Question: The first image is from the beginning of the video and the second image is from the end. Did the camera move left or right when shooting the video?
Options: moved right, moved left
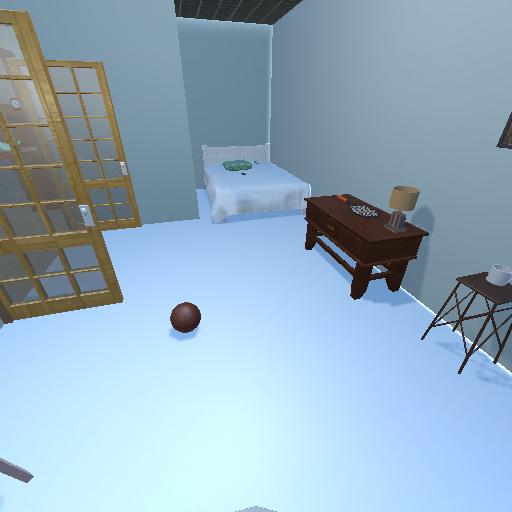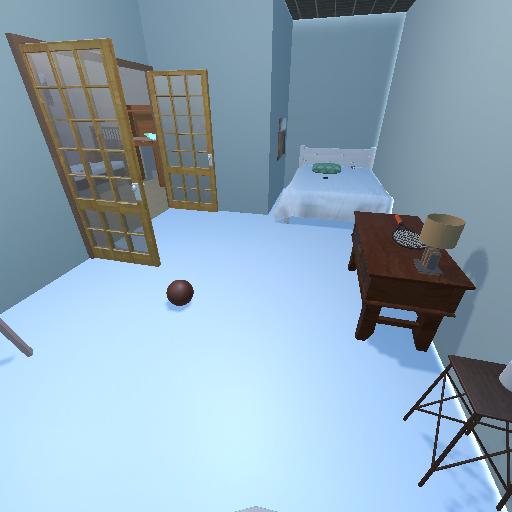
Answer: moved right